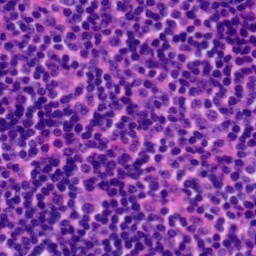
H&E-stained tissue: Tonsil